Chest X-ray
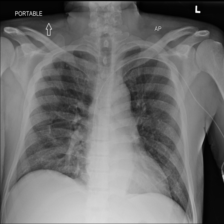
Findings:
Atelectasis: negative
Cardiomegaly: negative
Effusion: negative
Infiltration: negative
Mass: negative
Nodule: negative
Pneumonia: negative
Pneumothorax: negative
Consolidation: negative
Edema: negative
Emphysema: negative
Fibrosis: negative
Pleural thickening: negative
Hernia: negative